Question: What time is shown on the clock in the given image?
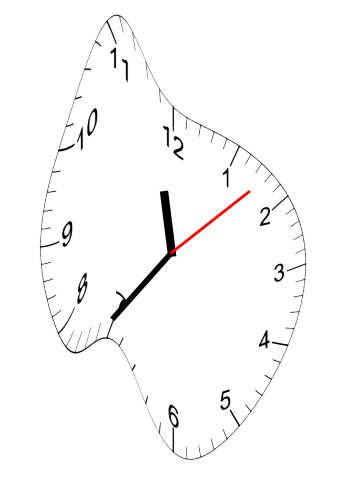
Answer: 11:36:08